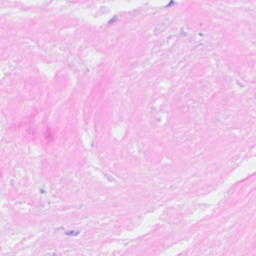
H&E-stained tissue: Breast